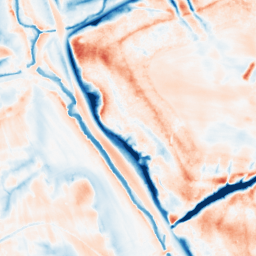
Category: trend_removal
Decomposition family: local_polynomial
Decomposition parameters: window_size: 31
degree: 3
Upsampling method: linear_exact
Upsampling parameters: scale: 2
Upsampling scale: 2